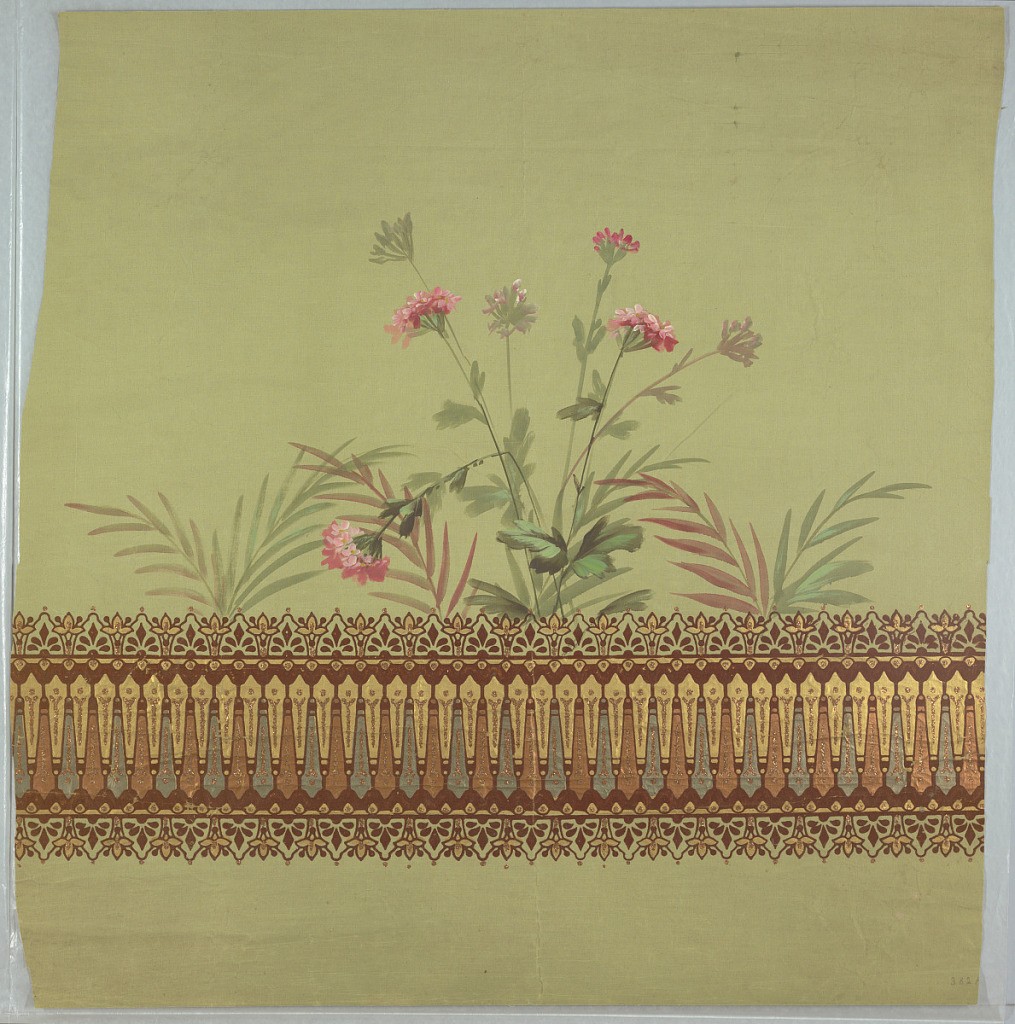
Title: Window shade
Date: ca. 1880
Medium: Printed, hand painted, and flocked on textile support, applied mica flakes
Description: Pale green fabric or Holland shade, with band of geometric ornament at bottom somewhat resembling a balustrade, outlined with deep red flock. Floral decoration with carnations and palm fronds above was hand painted before printing.